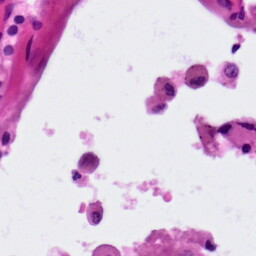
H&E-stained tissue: Lung